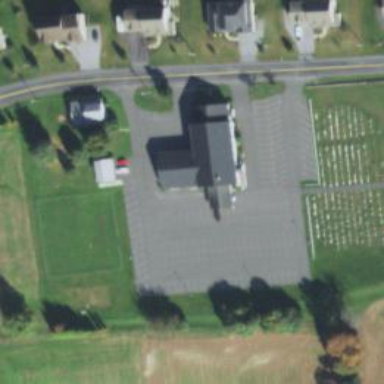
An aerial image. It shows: Place of worship.